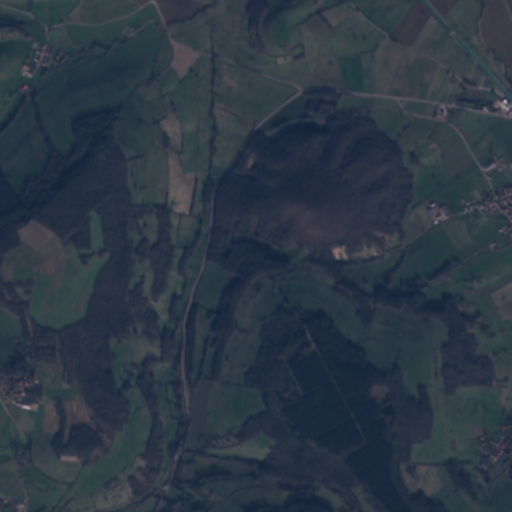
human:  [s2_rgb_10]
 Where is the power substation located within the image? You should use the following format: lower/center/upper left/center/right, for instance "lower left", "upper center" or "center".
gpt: The power substation is located in the upper right of the image.
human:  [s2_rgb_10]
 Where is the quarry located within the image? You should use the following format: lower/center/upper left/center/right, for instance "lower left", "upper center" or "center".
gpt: There is no quarry in the image.